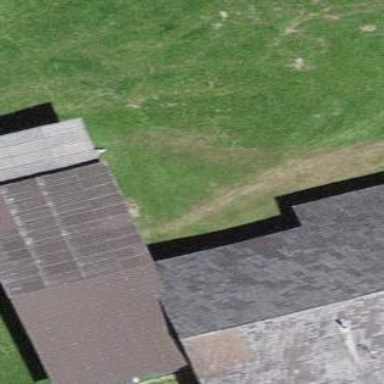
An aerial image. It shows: Farm building.